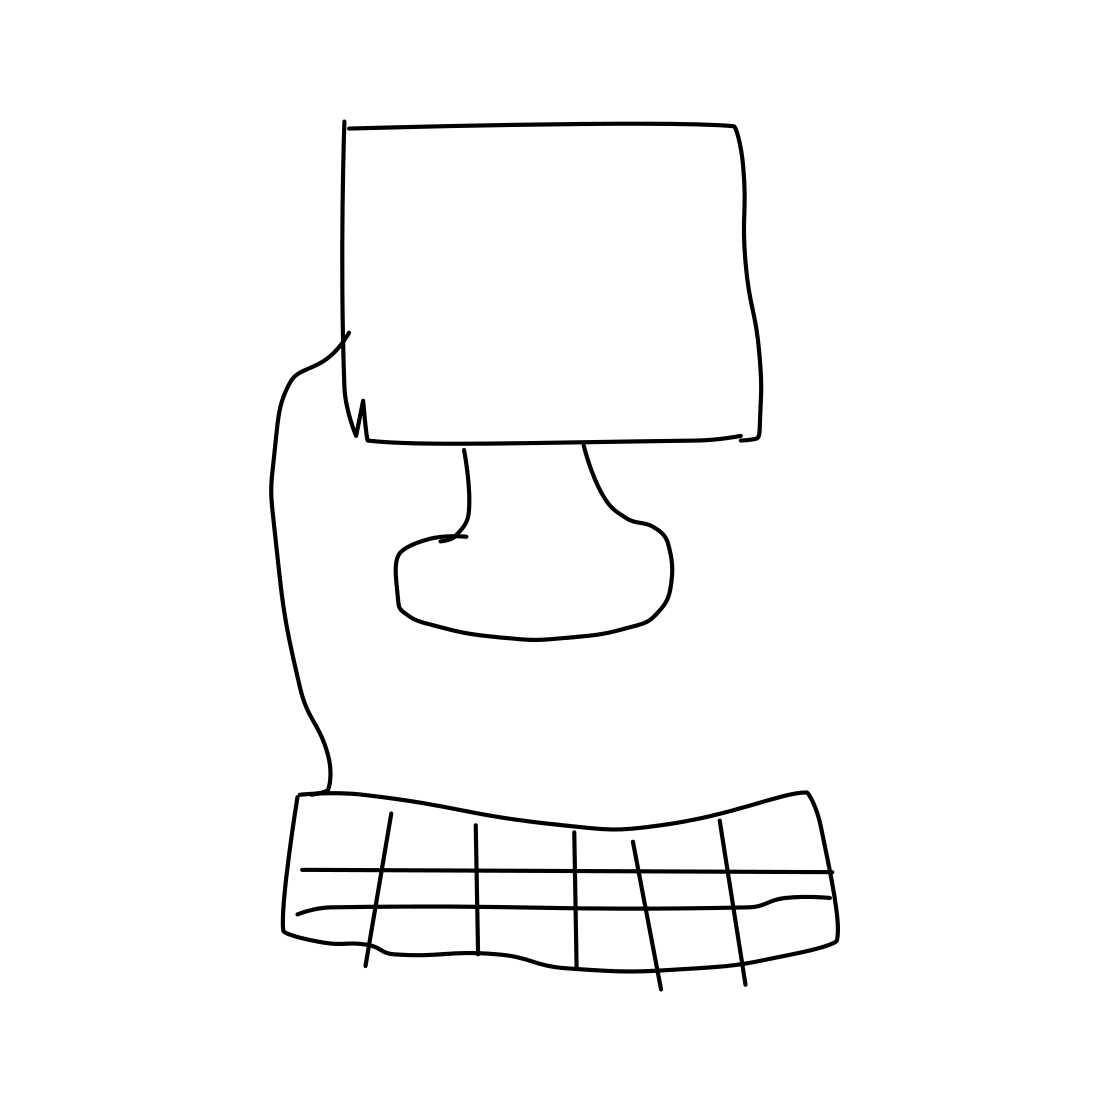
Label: computer monitor